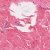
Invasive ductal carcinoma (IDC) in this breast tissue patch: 0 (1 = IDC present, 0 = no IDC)